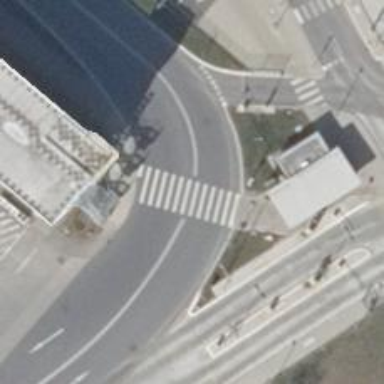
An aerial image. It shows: Zebra crossing on the road.